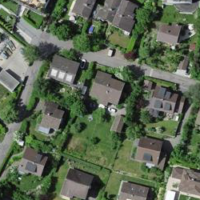
EUNIS habitat code: 55
Species observed at this site:
Aesculus hippocastanum